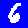
Digit: 6